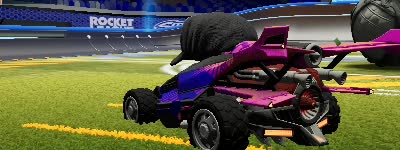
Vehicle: aftershock